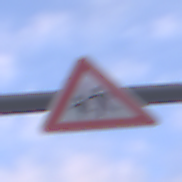
Verkehrszeichen: KinderRechts
Umgebung: Outdoor, Nature
Tageszeit: SunriseSunset
Wetter: PartlyCloudy
Licht: Natural
Jahreszeit: NotSpecified
Kontrast: LowContrast